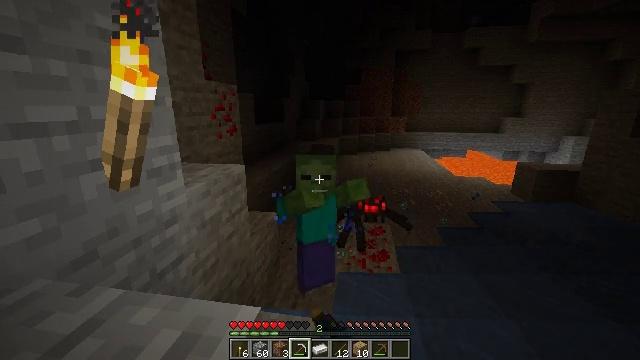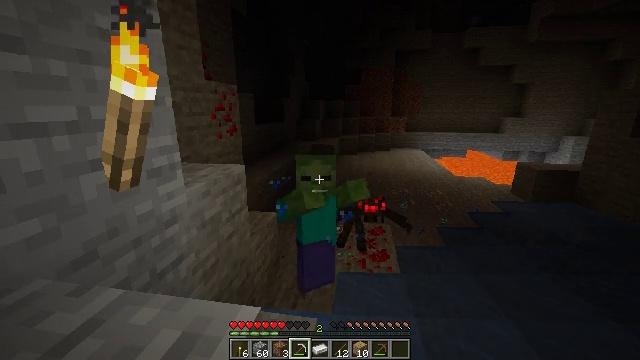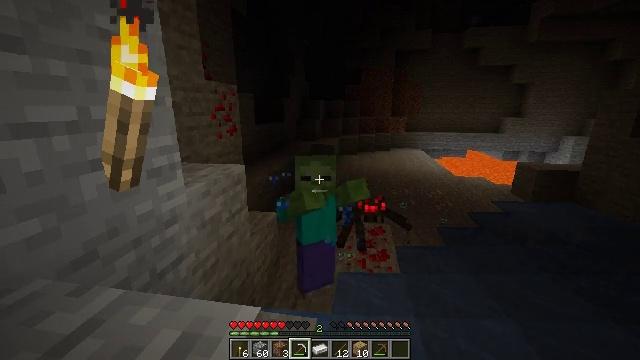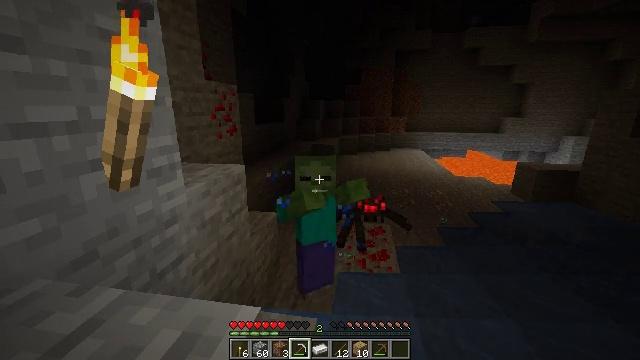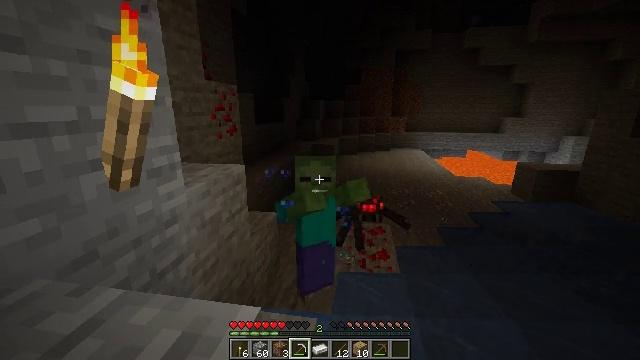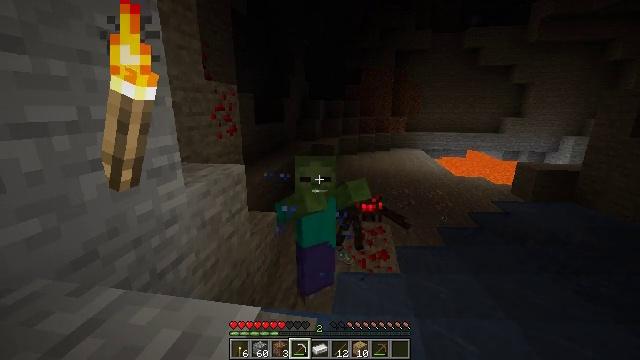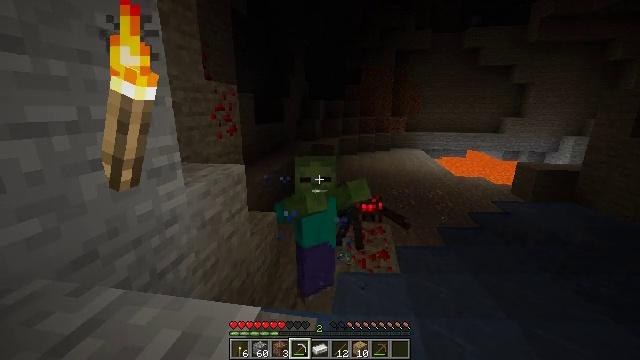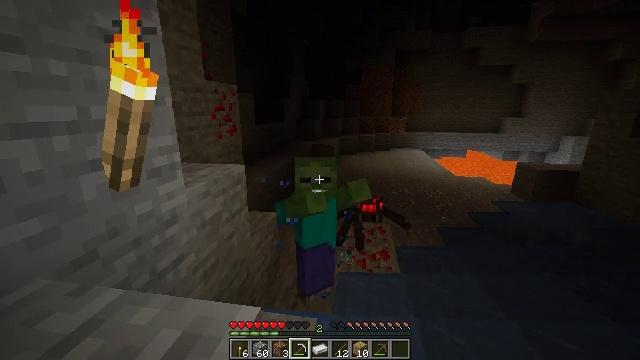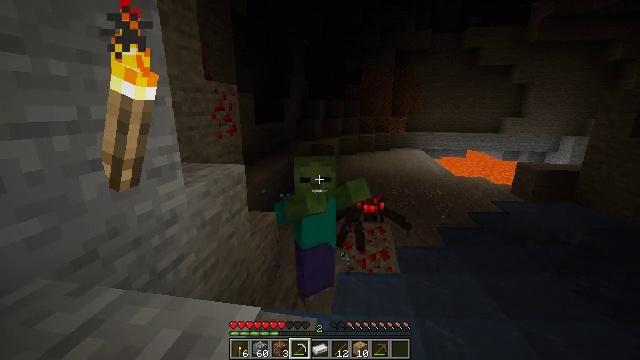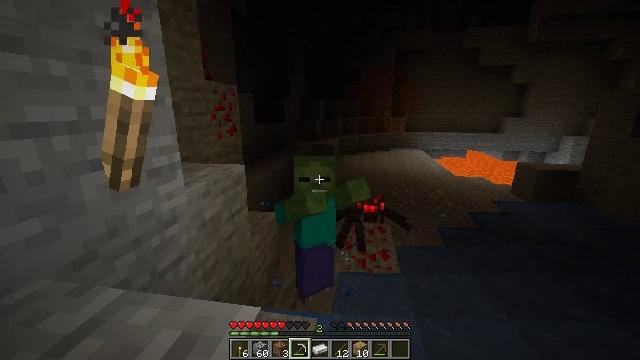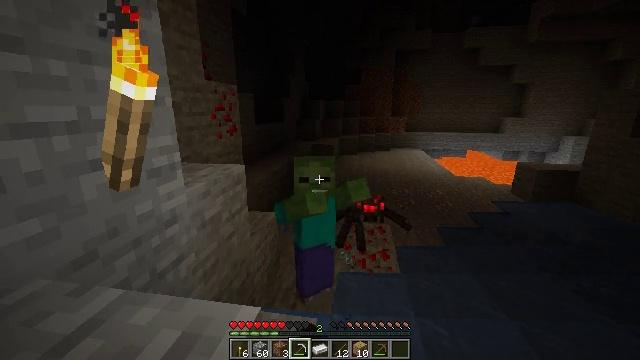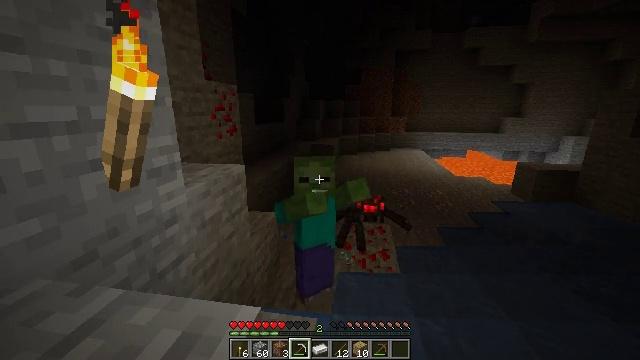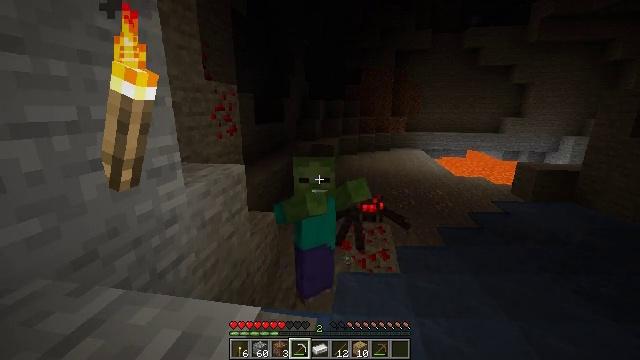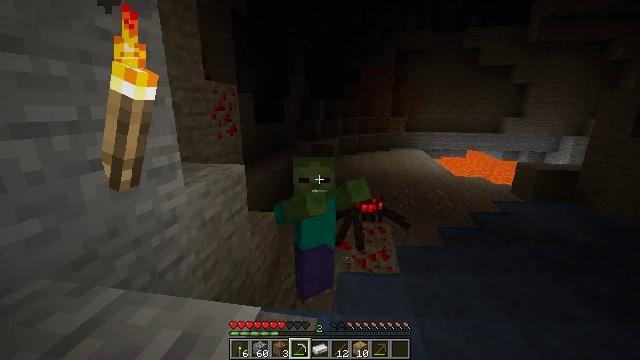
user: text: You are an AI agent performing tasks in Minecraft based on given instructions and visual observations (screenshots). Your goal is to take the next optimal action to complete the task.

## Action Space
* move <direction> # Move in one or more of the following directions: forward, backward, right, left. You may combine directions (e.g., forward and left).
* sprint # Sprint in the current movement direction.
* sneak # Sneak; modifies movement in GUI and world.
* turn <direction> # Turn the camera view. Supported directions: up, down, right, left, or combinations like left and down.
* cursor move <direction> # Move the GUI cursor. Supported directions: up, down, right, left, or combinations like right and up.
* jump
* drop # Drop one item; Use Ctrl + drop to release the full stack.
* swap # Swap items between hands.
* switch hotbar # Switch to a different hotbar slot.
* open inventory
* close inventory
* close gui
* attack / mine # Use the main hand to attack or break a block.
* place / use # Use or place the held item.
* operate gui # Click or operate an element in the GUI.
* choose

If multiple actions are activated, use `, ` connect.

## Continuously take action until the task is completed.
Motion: motion action
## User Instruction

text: Combat the zombie.
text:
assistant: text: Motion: attack / mine
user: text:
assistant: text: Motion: attack / mine
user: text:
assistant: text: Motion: attack / mine
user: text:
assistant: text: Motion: attack / mine
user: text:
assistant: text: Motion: attack / mine
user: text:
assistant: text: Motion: attack / mine
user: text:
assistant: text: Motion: attack / mine
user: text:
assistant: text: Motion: no_op
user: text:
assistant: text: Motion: attack / mine
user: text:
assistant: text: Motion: attack / mine
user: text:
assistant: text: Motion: attack / mine
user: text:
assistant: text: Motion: no_op
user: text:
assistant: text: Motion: no_op
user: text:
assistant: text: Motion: attack / mine